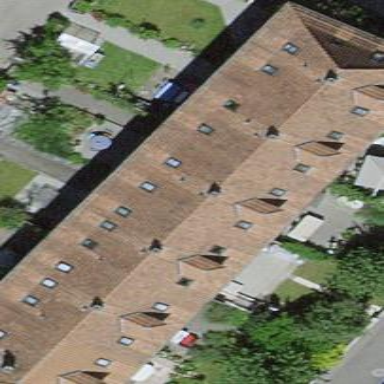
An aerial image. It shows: Residential building with gabled roof made of maroon roof tiles. The roof is oriented across the building.